Устройство для определения изотопного состава атомов состоит из двух основных частей: селектора скоростей $С$ и масс спектрографа $М$ (см. рисунок).  В селектор скоростей через систему диафрагм с отверстиями влетают ионизированные атомы некоторого элемента, обладающие различными скоростями. Они движутся в селекторе в скрещенных однородных электрическом $\vec{E}_{0}$ и магнитном $\vec{B}_{0}$ полях и далее влетают через малое отверстие в масс-спектрограф, в котором создано однородное магнитное поле с индукцией $\vec{B}$. Попадая на фотопластинку $Ф$, ионы оставляют на ней свой след на некотором расстоянии $x$ от точки влёта в масс-спектрограф. Предположим, что эксперимент был выполнен при следующих значениях полей: $E_{0}=360~B/см$, $B_{0}=0.26~Тл$, $B=0.24~Тл$. На фотопластинке были зарегистрированы следы ионов при $x_{1}=23.2~см$, $x_{2}=24.4~см$, $x_{3}=46.4~см$, $x_{4}=48.8~см$.
Используя таблицу изотопов химических элементов, определите, ионы какого элемента оставили свои следы на фотопластинке. Запищите химические формулы ионов, соответствующих различным значениям $x$. Элементарный заряд $e=1.602 \cdot 10^{-19}~Кл$, атомная единица массы $1~а.е.м.=1.660 \cdot 10^{-27}~кг$.
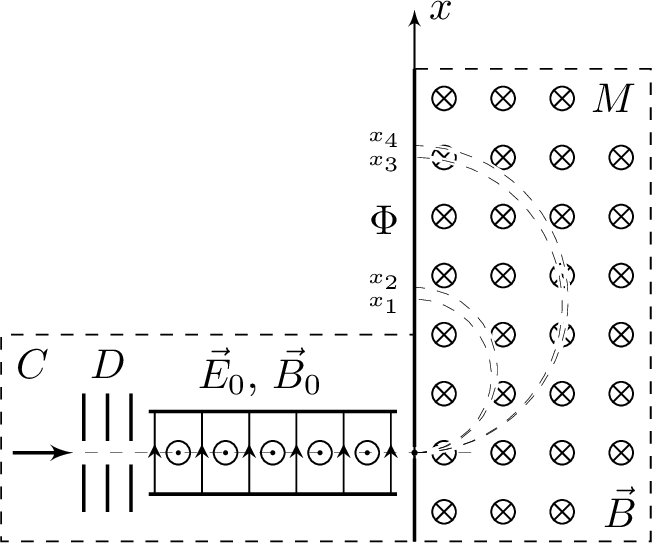
Решение: $1$. Скорость, с которой ионы влетают в масс-спектрограф, не зависит от массы и заряда иона: $$ q E_{0}=q v B_{0}, \quad v=\frac{E_{0}}{B_{0}} \approx 1.38 \cdot 10^{5}~м/с. $$ Скорости ионов являются нерелятивистскими: $v \ll c$. $2$. Масса иона $M=A \cdot 1~а.е.м.$, где $A$ — массовое число. Заряд иона $q=n \cdot e$, где $n$ — кратность ионизации. $3$. B масс-спектрографе ионы движутся по полуокружностям: $$ \frac{M v^{2}}{R}=q v B, $$ следовательно, $$ A=n R \frac{e B}{v \cdot 1~\text {а.е.м.}}=n x \frac{e B}{2 v \cdot 1~\text {а.е.м.}}. $$ Здесь $x=2 R$. $4$. Подставляя числовые данные, получим: $A \approx 84 n x$, причем $A$ — целое число. $5$. Поскольку $x_{1}=\frac{x_{3}}{2}$, $x_{2}=\frac{x_{4}}{2}$, то можно предположить, что $x_{3}$ и $x_{4}$ соответствуют однозарядным ионам, а $x_{1}$ и $x_{2}$ — двухзарядным ионам соответствующих изотопов. $6$. Для однозарядных ионов $n=1$, $A=84 x$. Для $x_{3}$: $A_{3}=84 \cdot 0.464 \approx 39$. Для $x_{4}$: $A_{4}=84 \cdot 0.488 \approx 41$. Для двухзарядных ионов $n=2$, $A=168 x$. Для $x_{1}$: $A_{1}=168 \cdot 0.232 \approx 39$. Для $x_{2}$: $A_{2}=168 \cdot 0.244 \approx 41$. $7$. С помощью таблицы изотопов определяем для $x_{1}$, $x_{2}$, $x_{3}$, $x_{4}$: ${ }^{39}K^{++},{ }^{41} K^{++},{ }^{39} K^{+},{ }^{41} K^{+}$. Аналогично, рассматривая пару двухзарядных ионов и пару четырехзарядных, находим: ${ }^{78}Se^{4+},{ }^{82}Se^{4+},{ }^{78}Se^{2+},{ }^{82} Se^{2+}$; ${ }^{78}Kr^{4+},{ }^{82}Kr^{4+},{ }^{78}Kr^{2+},{ }^{82} Kr^{2+}$.
Ответ:
Темы:
T, Механика, Динамика, Всероссийские, Движение в магнитном поле